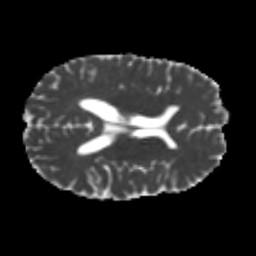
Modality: MD
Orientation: axial
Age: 25
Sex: male
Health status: healthy
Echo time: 0.074 s